Aerial crown-view tile of a tropical tree (Barro Colorado Island, Panama), acquired 20250512:
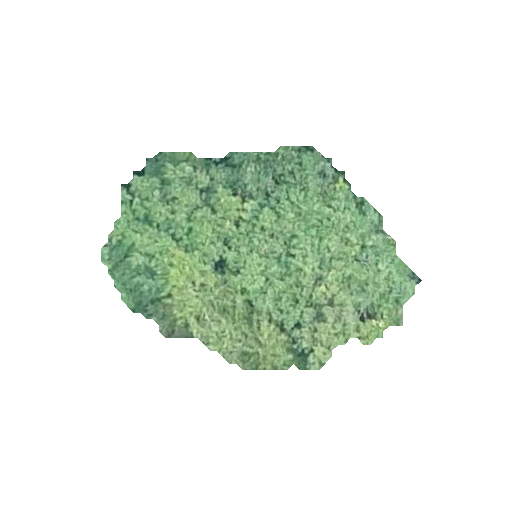
Species: Protium tenuifolium
GBIF accepted scientific name: Protium tenuifolium
Crown area: 74.43 m²